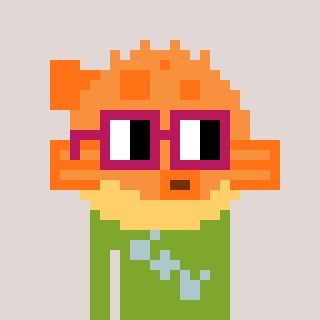
a pixel art character with square dark red glasses, a pufferfish-shaped head and a slimegreen-colored body on a warm background